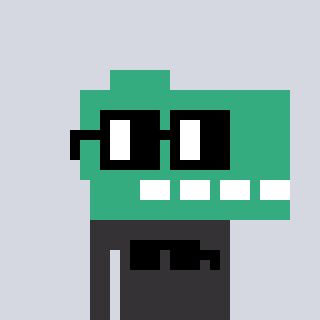
a pixel art character with square black glasses, a dino-shaped head and a grayscale-colored body on a cool background